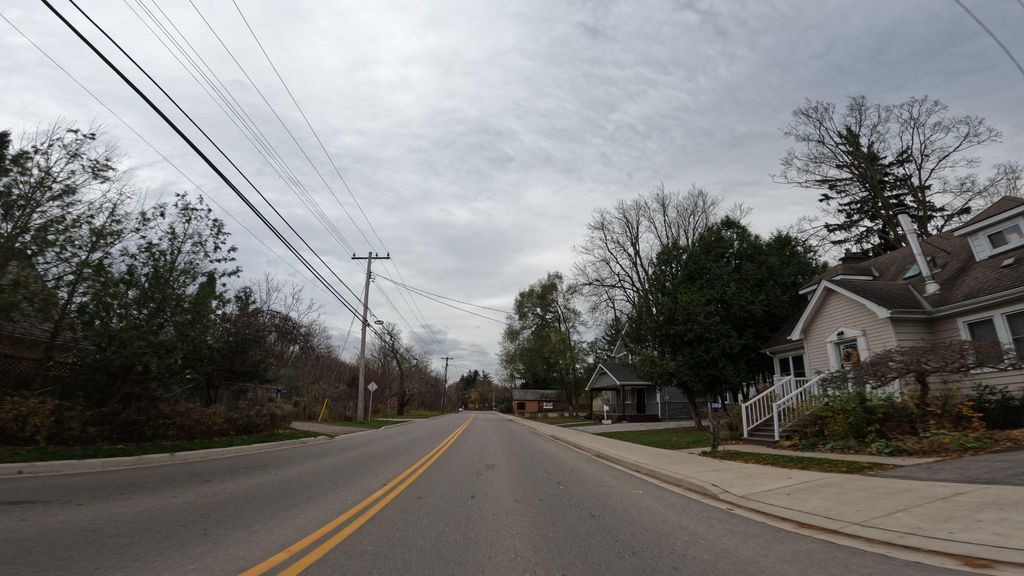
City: hamilton